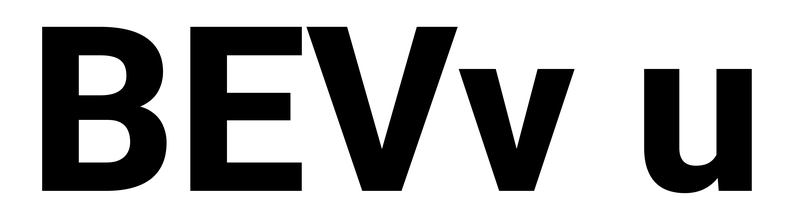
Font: Roboto_ExtraBold